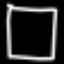
Label: square